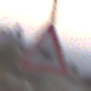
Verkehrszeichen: ReiterRechts
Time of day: SunriseSunset
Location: Outdoor (Suburban)
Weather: Clear
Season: NotSpecified
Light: Natural